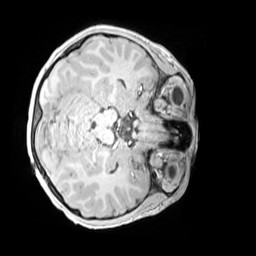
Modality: MP2RAGE
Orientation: axial
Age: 9
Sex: male
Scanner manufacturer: siemens
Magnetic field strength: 3 T
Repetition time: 4 s
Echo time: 0.00303 s